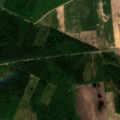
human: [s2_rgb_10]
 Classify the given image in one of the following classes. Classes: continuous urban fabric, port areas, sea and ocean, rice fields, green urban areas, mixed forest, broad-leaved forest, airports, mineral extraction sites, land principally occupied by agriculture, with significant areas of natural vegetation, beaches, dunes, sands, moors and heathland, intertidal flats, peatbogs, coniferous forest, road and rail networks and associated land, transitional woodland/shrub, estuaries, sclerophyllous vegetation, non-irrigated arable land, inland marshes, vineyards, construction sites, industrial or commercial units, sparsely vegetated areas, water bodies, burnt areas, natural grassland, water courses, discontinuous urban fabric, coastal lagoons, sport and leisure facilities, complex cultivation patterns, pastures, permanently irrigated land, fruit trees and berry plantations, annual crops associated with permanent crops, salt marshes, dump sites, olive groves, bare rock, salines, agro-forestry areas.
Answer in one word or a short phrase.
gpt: non-irrigated arable land, coniferous forest, mixed forest, transitional woodland/shrub